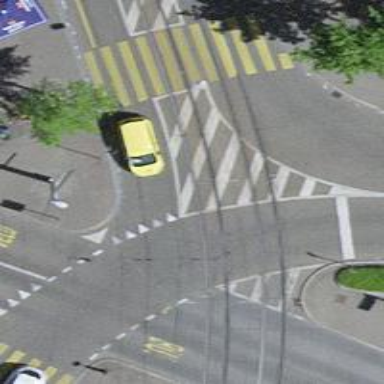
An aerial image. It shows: Tram level crossing on the railway.